Current action and preconditions to check: trajectory_clear

Your task: For each precondition in the list above, predict whether it will hold at this action.

Consider the current scene as observed from the mobile robot's camera, and analyze the predicted future states of all dynamic agents (e.g., people, animals, vehicles, or any moving entities) within the NEXT SECOND.

IMPORTANT: Only answer "very likely" if you are absolutely certain—based on strong, clear evidence—that a dynamic agent will violate the precondition in the predicted future state. Do NOT answer "very likely" for unlikely, ambiguous, or low-probability risks.

Ask yourself for each precondition: Is there a high probability, with clear and convincing evidence, that the predicted future states of any dynamic agent will interfere with the predicted future state of the currently executing action within the NEXT SECOND, causing that precondition to fail?

Assess the risk level based on these predictions. Use "likely" or "very likely" if motions create a clear risk of interference.

Use "neutral" or "improbable" if agents are nearby but their predicted paths are clearly diverging or non-conflicting.

Failure Risk Categories: "very improbable", "improbable", "neutral", "likely", "very likely"

Answer Format: Output ONLY the probability_of_failure value from these categories: "very improbable", "improbable", "neutral", "likely", "very likely"

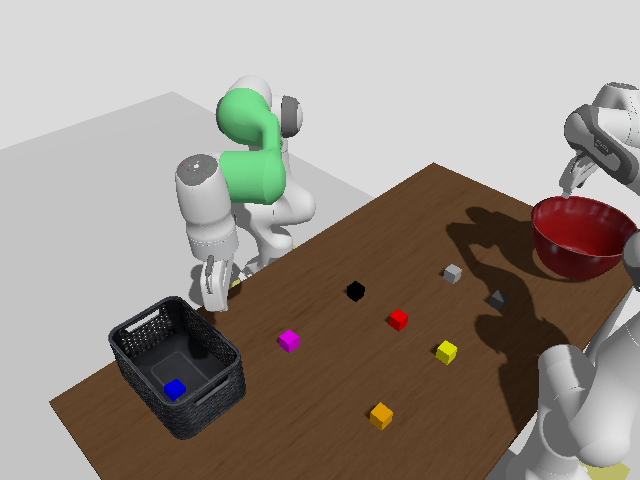

Answer: very improbable